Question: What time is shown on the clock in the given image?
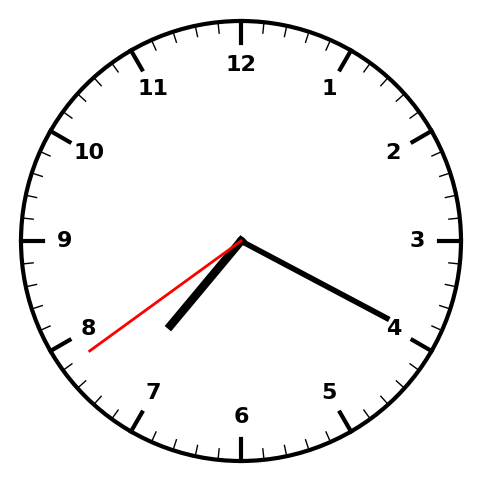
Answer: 07:19:39